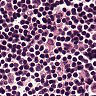
Metastatic tissue present: no